Question: I'm getting an for some reason.
I'm basically trying to "updatePinkBerries" or in other words, creating more sprite 'berries' to be added to the screen. They are the 'enemies' in my game.
This is my code:
'''
- (id) init
{
if((self = [super init]))
{
CCLOG(@"%@ init", NSStringFromClass([self class]));
self.touchEnabled = YES;
[self scheduleUpdate];
}
return self;
}
-(void)updatePinkBerries:(ccTime)dt
{
CGSize winSize = [CCDirector sharedDirector].winSize;
double curTime = CACurrentMediaTime();
if (curTime > _nextPinkBerrySpawn)
{
// Figure out the next time to spawn an asteroid
float randSecs = randomValueBetween(0.20, 1.0); _nextPinkBerrySpawn = randSecs + curTime;
// Figure out a random Y value to spawn at
float randY = randomValueBetween(0.0, winSize.height);
// Figure out a random amount of time to move from right to left
float randDuration = randomValueBetween(2.0, 10.0);
// Create a new asteroid sprite
CCSprite *pinkBerry = [CCSprite spriteWithSpriteFrameName:@"ship.png"]; [_batchNode addChild:pinkBerry];
// Set its position to be offscreen to the right
pinkBerry.position = ccp(winSize.width + pinkBerry.contentSize.width/2, randY);
// Move it offscreen to the left, and when it's done, call removeNode
[pinkBerry runAction:
[CCSequence actions:
[CCMoveBy actionWithDuration:randDuration position:ccp(-winSize.width- pinkBerry.contentSize.width, 0)],
[CCCallFuncN actionWithTarget:self selector:@selector(removeNode:)], nil]];
}
}
'''
> EDIT: FULL ASSERTION LOG:2013-03-31 19:39:09.225 Berry Muncher-iOS[19550:c07] -[CCFileUtils
fullPathForFilename:resolutionType:] : cocos2d: Warning: File not
found: Sprites.plist 2013-03-31 19:39:09.225 Berry
Muncher-iOS[19550:c07] cocos2d: CCSpriteFrameCache: Trying to use file
'Sprites.png' as texture 2013-03-31 19:39:09.425 Berry
Muncher-iOS[19550:c07] cocos2d: CCSpriteFrameCache: Frame 'ship.png'
not found 2013-03-31 19:39:09.426 Berry Muncher-iOS[19550:c07] ***
Assertion failure in +[CCSprite spriteWithSpriteFrameName:],
/Users/Suraya/Desktop/Kobold2D/Kobold2D-2.1.0//libs/cocos2d-iphone/cocos2d/CCSprite.m:105
EDIT: screenshot of my plist

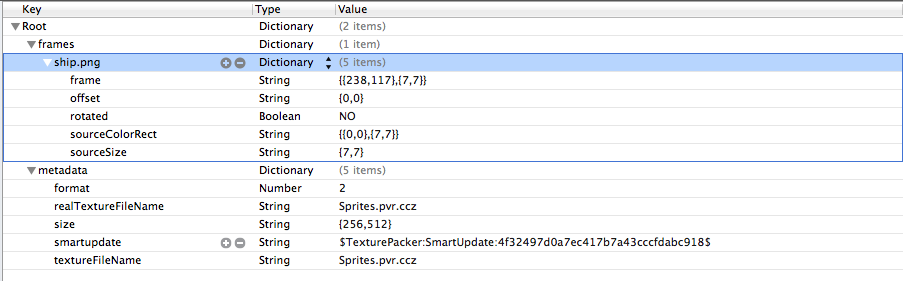
Answer: I recognize this from a Ray Wanderlich tutorial. Because he has different artwork than you might use, you should create your own 'CCSpriteBatchNode' and accompanying 'plist' file so item names from his project don't get mixed up with yours.